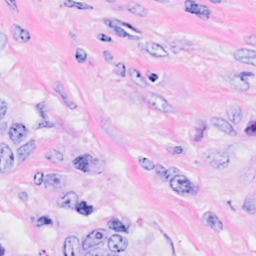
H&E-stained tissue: Breast